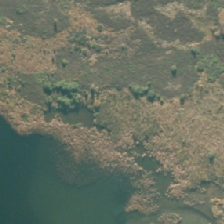
Land cover: low_producing_grassland